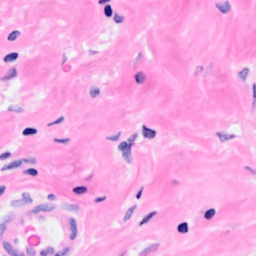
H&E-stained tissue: Breast